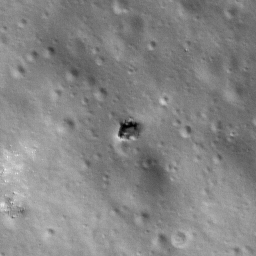
Pit: Harriot 1
Host crater: Harriot
Host type: impact_melt
Lunar coordinates: latitude 33.293, longitude 114.291